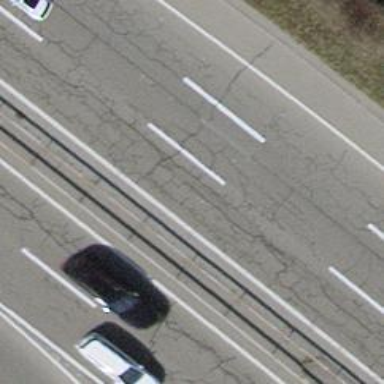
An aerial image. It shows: Asphalt motorway.